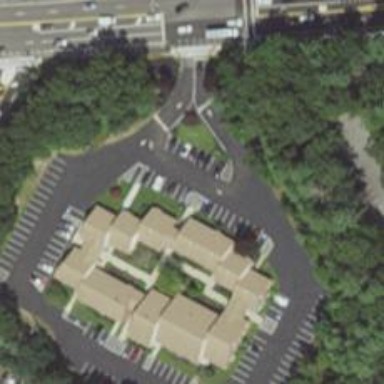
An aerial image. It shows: Parking space is available.